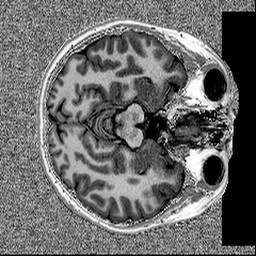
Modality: MP2RAGE
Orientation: axial
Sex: female